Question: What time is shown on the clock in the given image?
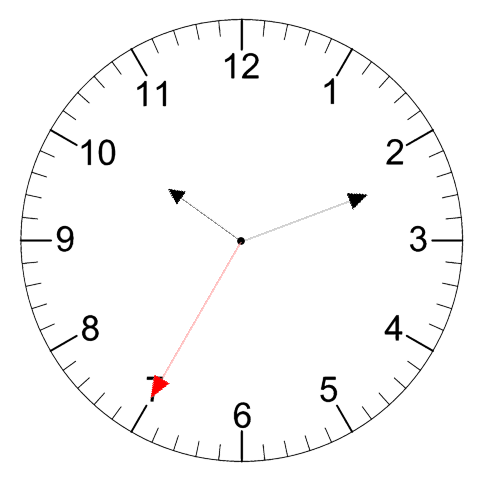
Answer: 10:11:35